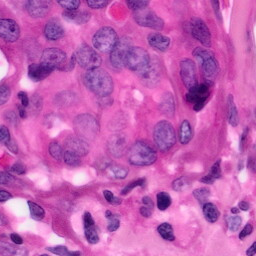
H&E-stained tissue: Pancreatic